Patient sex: M
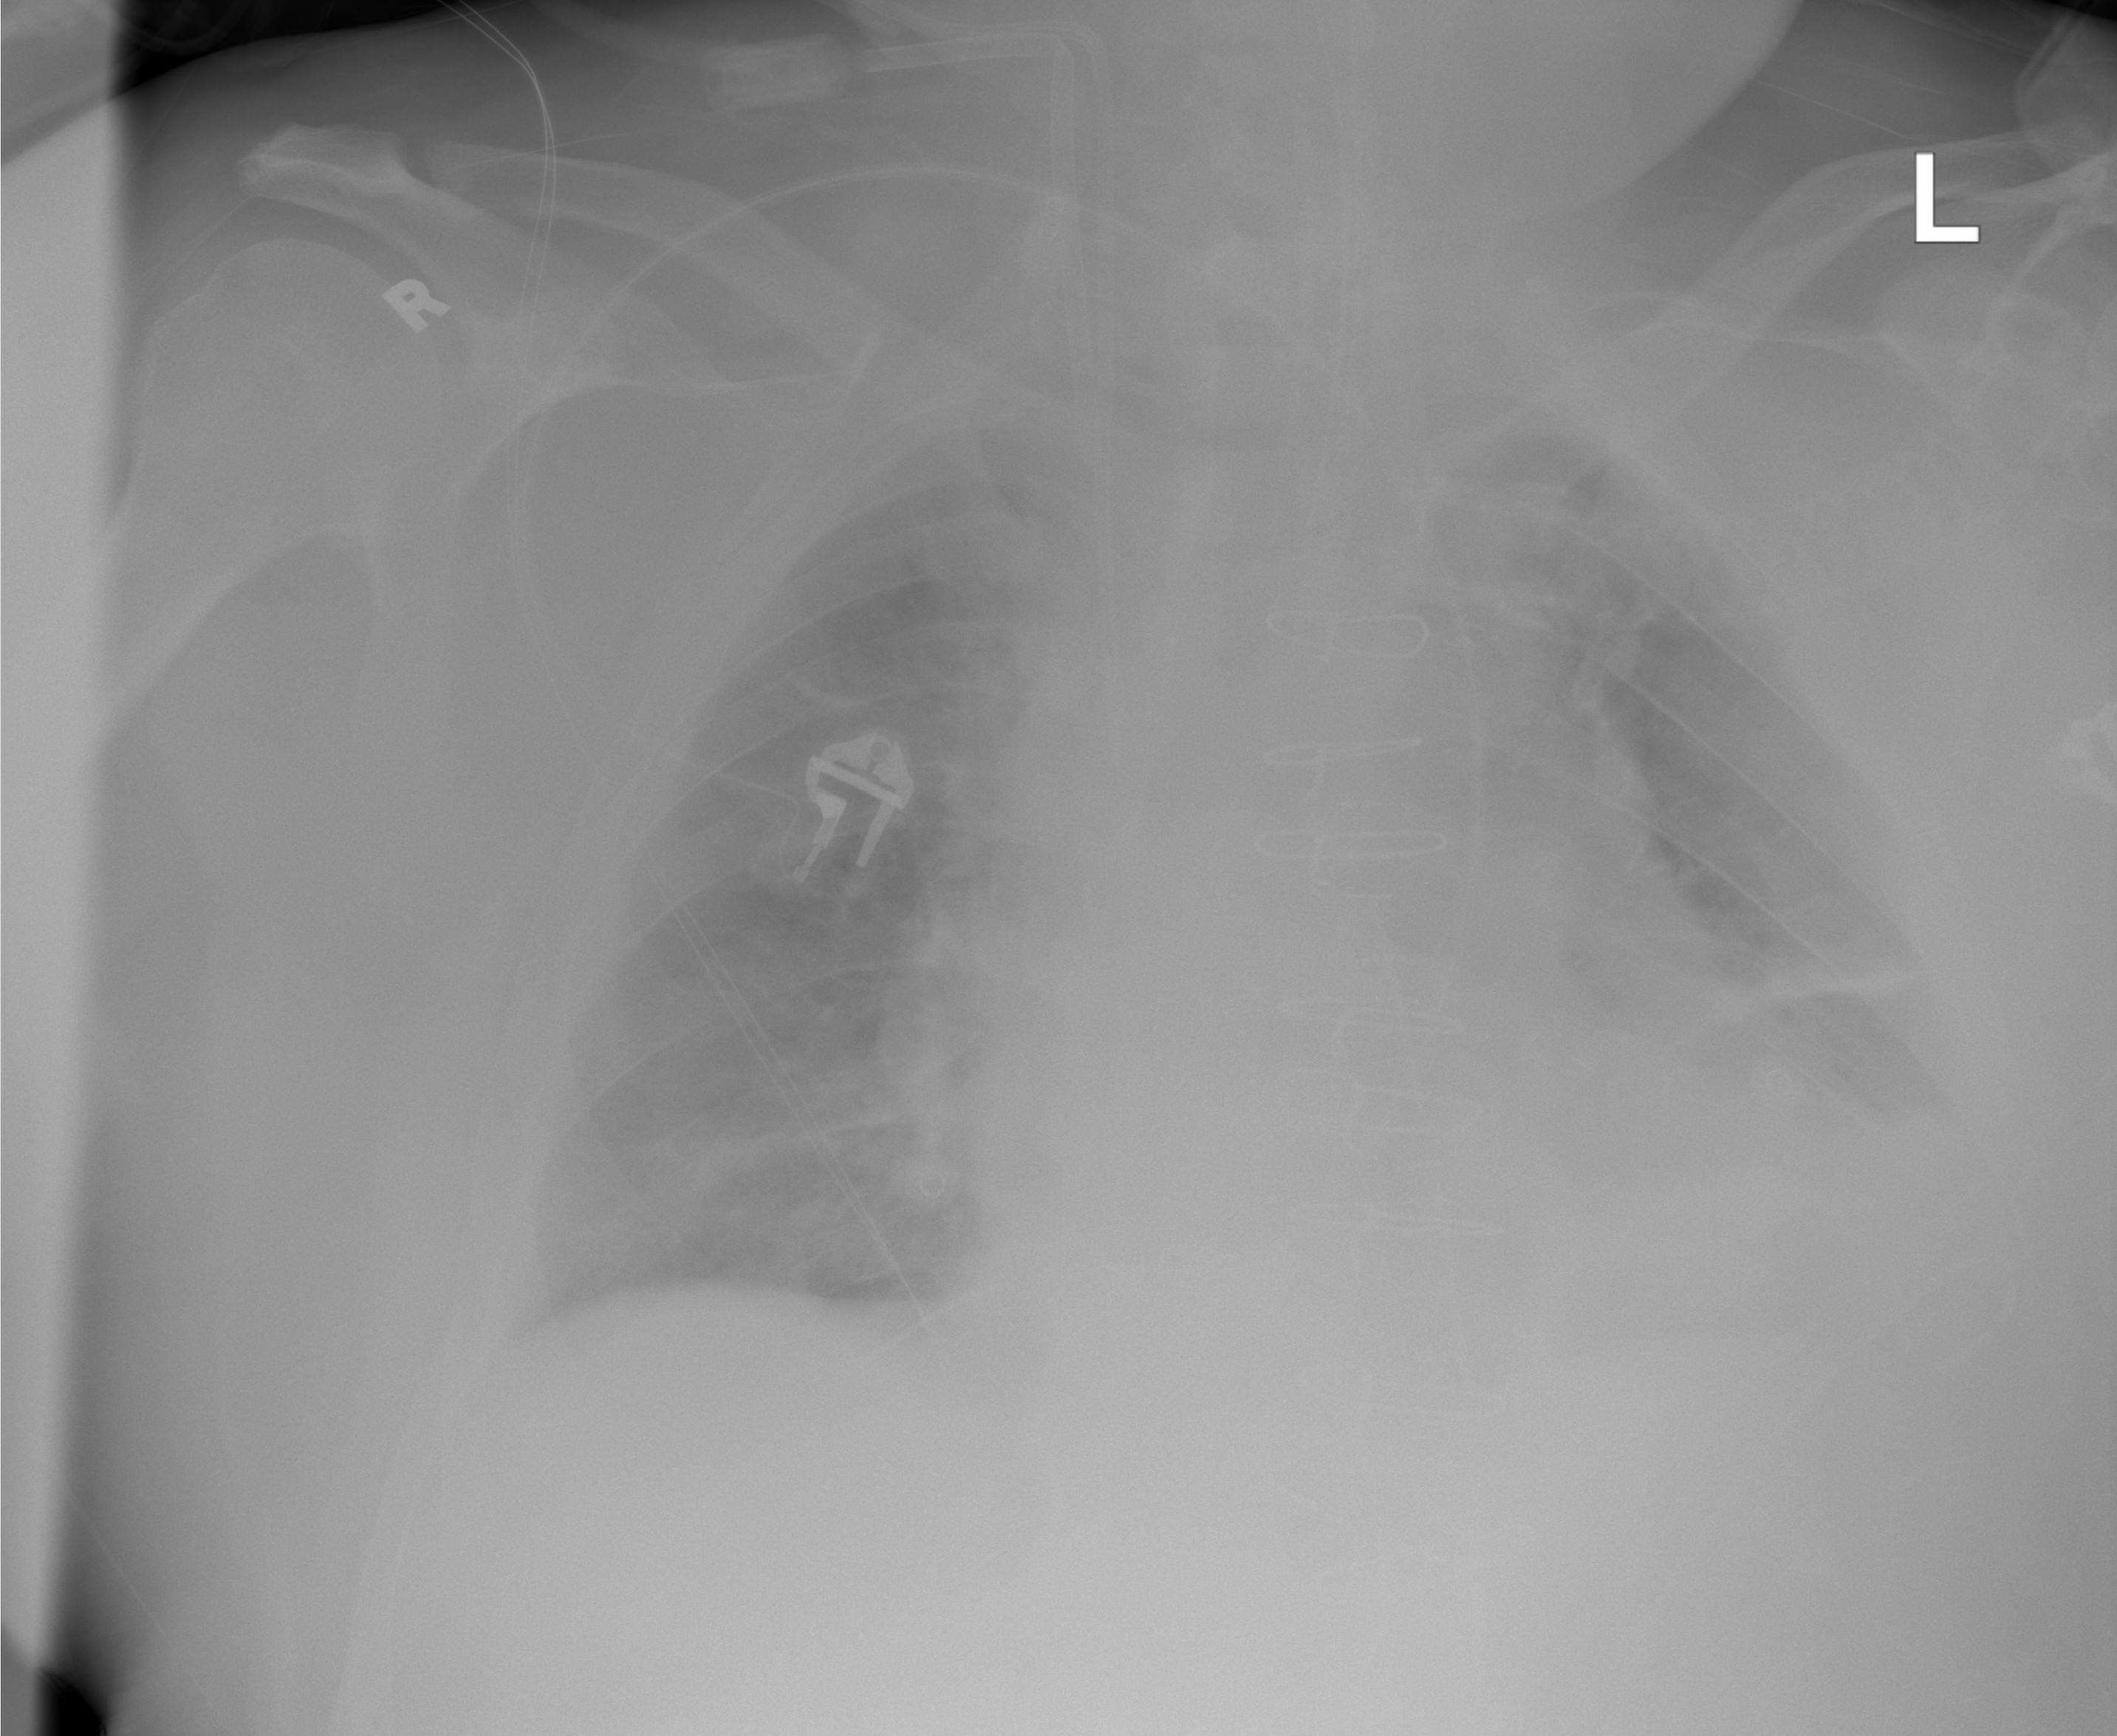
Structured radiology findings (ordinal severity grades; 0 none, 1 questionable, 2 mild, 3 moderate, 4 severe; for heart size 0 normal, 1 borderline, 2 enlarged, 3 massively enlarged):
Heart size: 2
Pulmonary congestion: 2
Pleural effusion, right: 2
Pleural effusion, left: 2
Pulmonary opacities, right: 0
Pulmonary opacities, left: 0
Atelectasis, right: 0
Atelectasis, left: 2